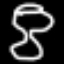
Label: hourglass